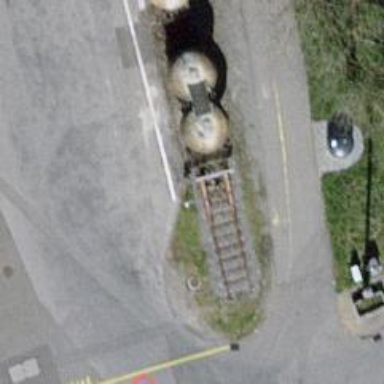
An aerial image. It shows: Railway buffer stop.